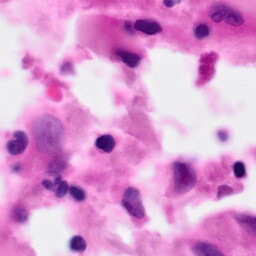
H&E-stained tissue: Pancreatic